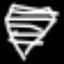
Label: diamond